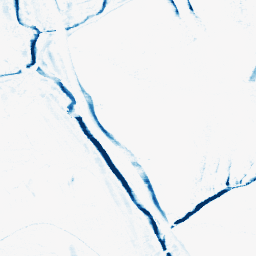
Category: morphological
Decomposition family: morphological_rect
Decomposition parameters: operation: closing
width: 10
height: 3
Upsampling method: regularized
Upsampling parameters: scale: 4
lambda_reg: 0.001
Upsampling scale: 4